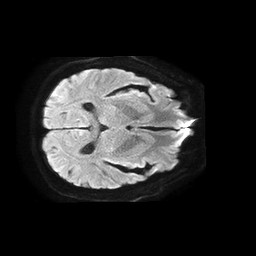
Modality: TRACE
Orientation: axial
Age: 61
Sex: male
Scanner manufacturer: philips
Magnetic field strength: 1.5 T
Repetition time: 4.6 s
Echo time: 0.08941 s